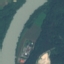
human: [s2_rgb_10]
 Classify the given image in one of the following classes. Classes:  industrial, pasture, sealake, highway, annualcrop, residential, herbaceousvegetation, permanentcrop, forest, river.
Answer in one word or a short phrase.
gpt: River